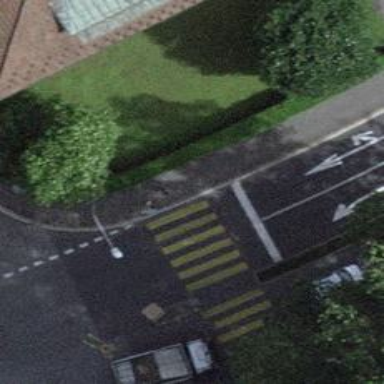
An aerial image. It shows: Crossing with traffic signals and zebra markings. There is pedestrian island at the crossing.